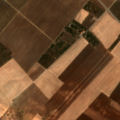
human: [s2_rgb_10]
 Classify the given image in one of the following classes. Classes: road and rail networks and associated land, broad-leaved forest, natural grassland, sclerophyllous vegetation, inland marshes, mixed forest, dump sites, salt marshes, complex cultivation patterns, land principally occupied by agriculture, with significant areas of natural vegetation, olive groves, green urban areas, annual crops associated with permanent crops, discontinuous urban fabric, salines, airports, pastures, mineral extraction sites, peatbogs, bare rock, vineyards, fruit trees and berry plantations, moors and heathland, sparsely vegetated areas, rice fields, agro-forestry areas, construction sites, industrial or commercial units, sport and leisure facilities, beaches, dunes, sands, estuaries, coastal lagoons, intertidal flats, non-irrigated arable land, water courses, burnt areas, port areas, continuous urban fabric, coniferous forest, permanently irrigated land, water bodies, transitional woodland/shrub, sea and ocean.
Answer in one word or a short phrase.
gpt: non-irrigated arable land, olive groves